Question: Sorry if this is an duplicated entry, I tried my best to figured it out but failed.
So I am having markup below, which is a 'ul' element inside the 'nav' element.
'''
<nav>
<ul>
<li>A</li>
<li>B</li>
<li>C</li>
<li>D</li>
</ul>
</nav>
'''
And the style for this code sections are
'''
nav {
width: 150px;
float: right;
}
'''
When I open up Chrome's developer tools, I noticed that all the list items' dots are outside the 'nav' box. The box is the shadowed area in the screenshot. Is there anyway I can get all those dots inside the box?
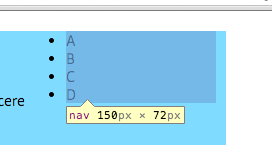
Answer: Use CSS...
'''
nav ul {
list-style-position: inside;
}
'''
This bring the discs inside the container.